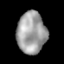
Tissue: lung
Cell type: T cells
Senescence score: 0.1357
Nuclear area (px): 1193
Mean DAPI intensity: 158.223